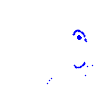
Particle: pion